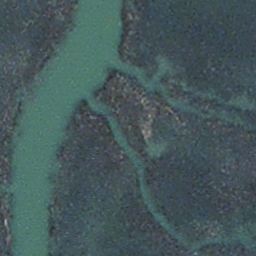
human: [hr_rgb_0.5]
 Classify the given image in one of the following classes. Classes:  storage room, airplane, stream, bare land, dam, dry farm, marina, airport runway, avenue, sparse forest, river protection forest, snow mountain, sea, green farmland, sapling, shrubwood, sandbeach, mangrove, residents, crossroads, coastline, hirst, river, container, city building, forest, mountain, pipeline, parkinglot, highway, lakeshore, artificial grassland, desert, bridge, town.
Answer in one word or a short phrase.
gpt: stream